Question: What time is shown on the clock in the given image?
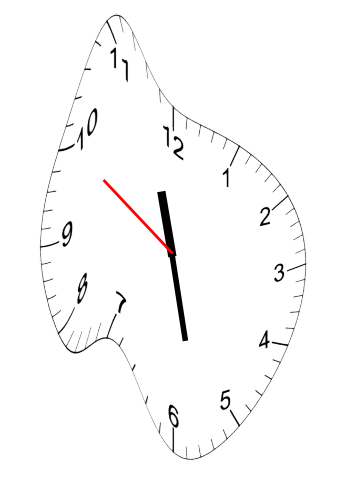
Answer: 11:27:50